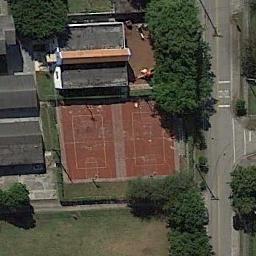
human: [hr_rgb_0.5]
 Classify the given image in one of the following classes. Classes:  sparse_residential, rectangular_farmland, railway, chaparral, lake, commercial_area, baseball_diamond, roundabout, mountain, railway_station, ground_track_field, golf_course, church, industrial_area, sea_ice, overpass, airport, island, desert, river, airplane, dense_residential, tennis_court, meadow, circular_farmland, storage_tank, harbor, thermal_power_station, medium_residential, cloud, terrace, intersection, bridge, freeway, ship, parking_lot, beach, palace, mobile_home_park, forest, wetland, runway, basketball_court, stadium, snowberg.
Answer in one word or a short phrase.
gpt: basketball_court